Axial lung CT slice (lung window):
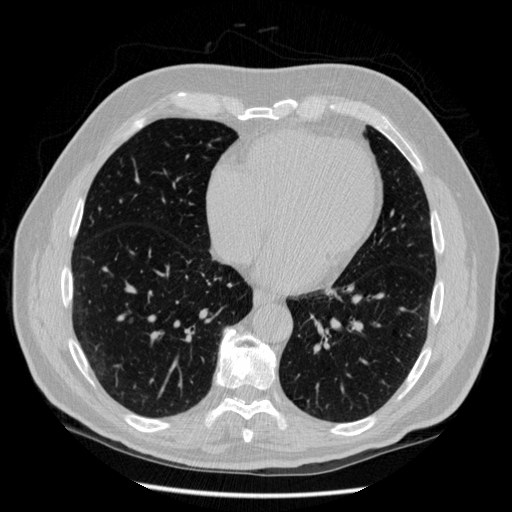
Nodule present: no